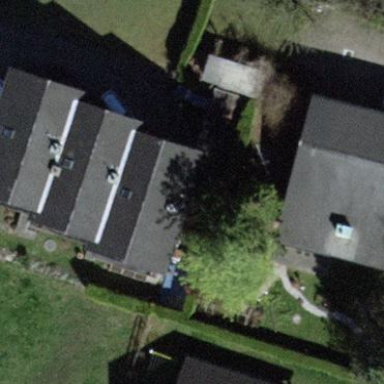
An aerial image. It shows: Semidetached house.